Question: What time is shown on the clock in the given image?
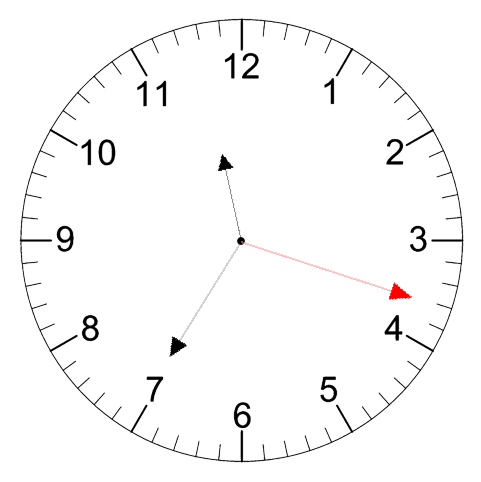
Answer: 11:35:18